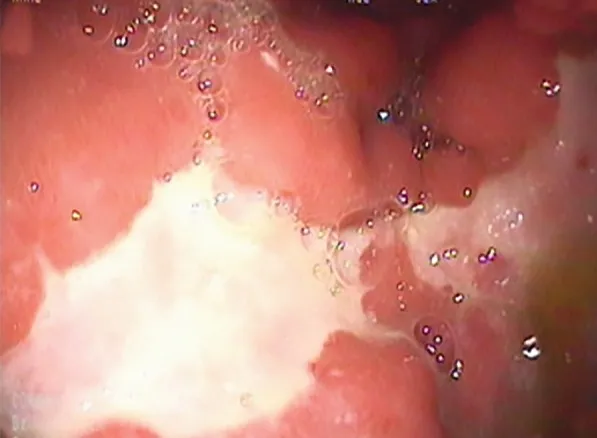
Gastric ulcer on incisura angularis.
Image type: endoscopy (gi_endoscopy)